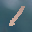
Label: 1